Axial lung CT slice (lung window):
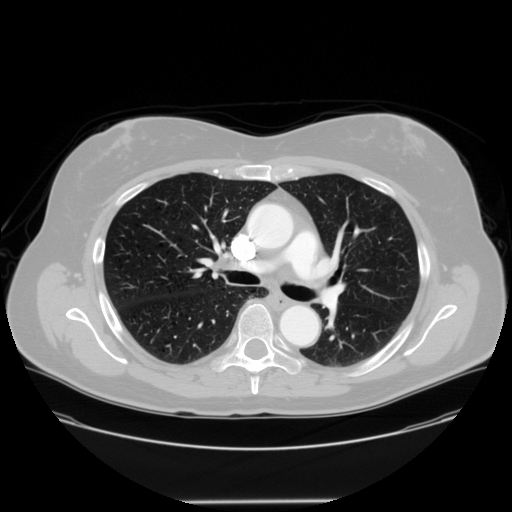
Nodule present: no